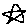
Label: star